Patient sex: M
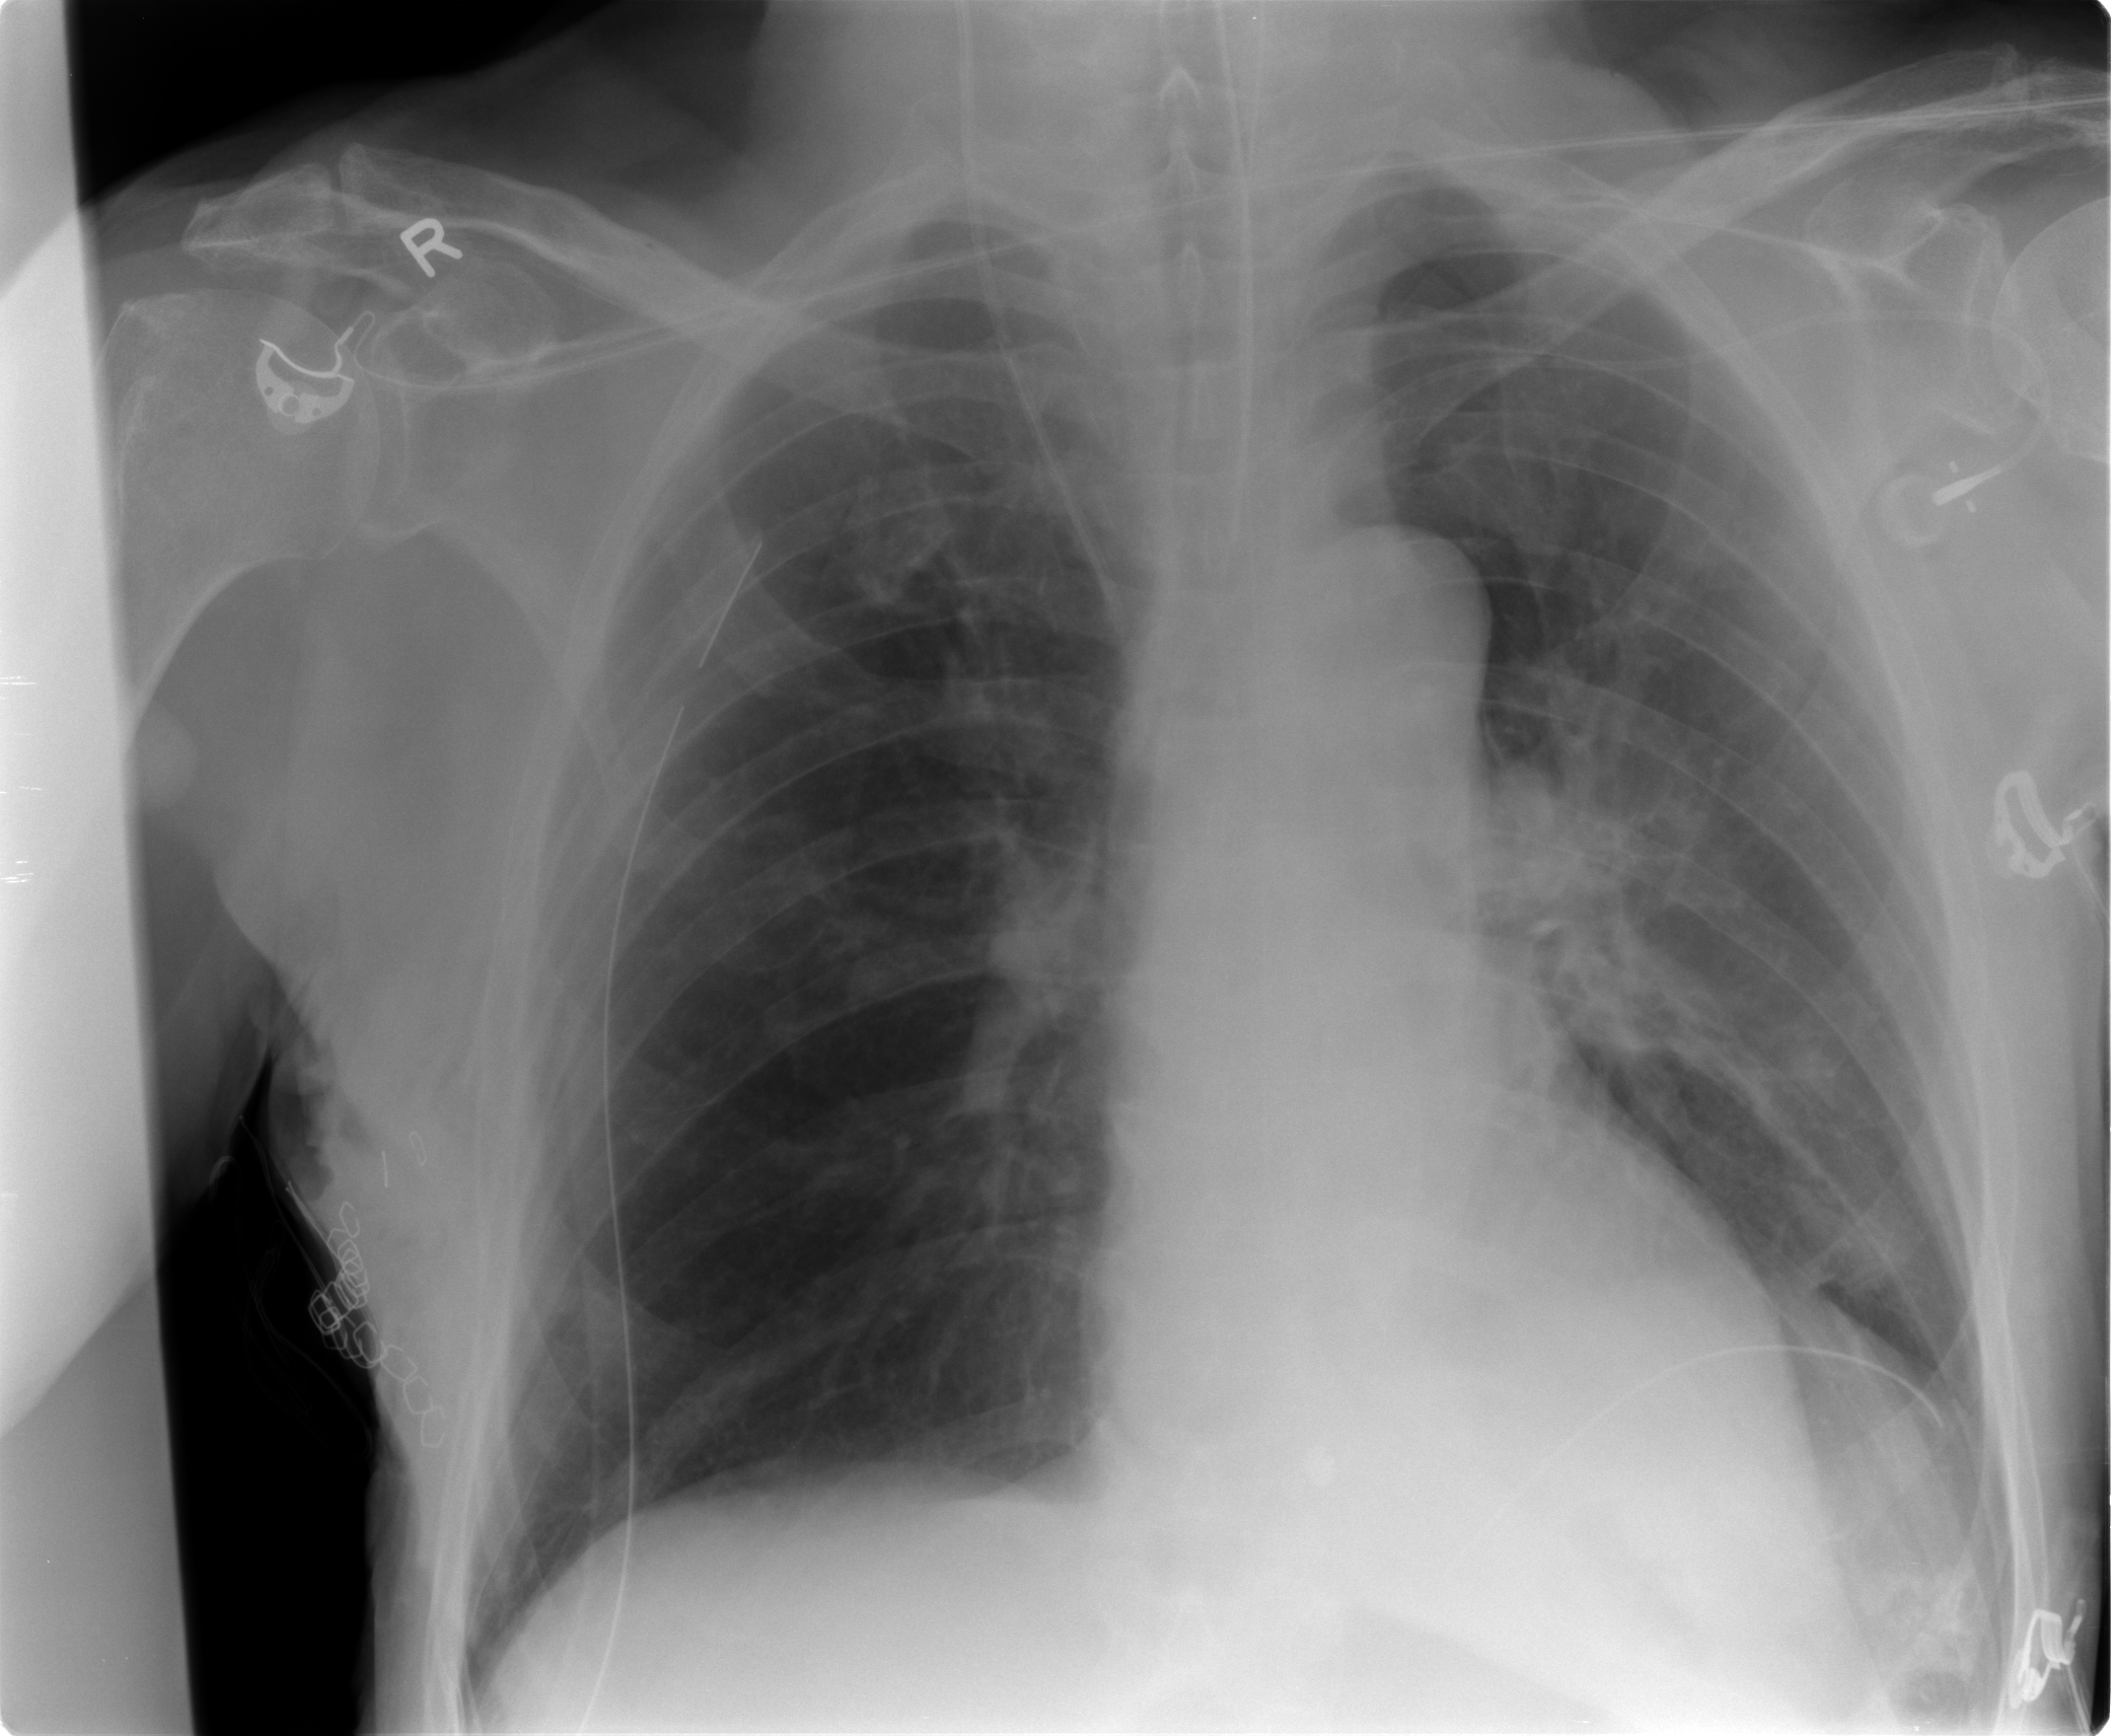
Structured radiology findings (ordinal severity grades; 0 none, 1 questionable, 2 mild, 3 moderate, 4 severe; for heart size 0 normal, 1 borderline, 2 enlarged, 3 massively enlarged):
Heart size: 0
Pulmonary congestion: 0
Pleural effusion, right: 0
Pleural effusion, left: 2
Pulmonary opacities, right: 0
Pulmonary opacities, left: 3
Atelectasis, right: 0
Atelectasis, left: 2